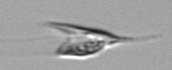
Label: Chrysochromulina_lanceolata